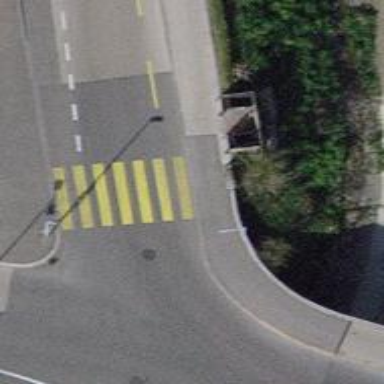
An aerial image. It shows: Asphalt sidewalk along the footway.